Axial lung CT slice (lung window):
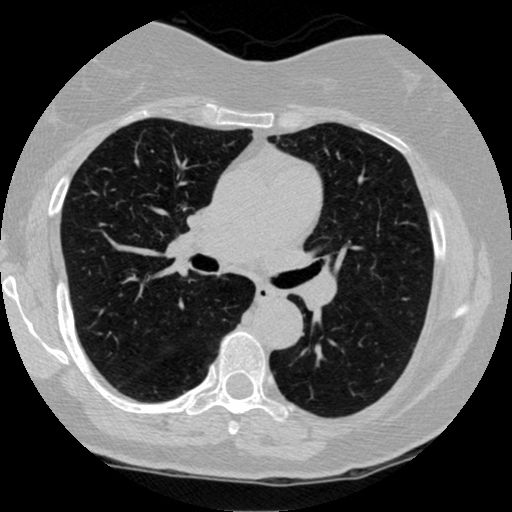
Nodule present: no